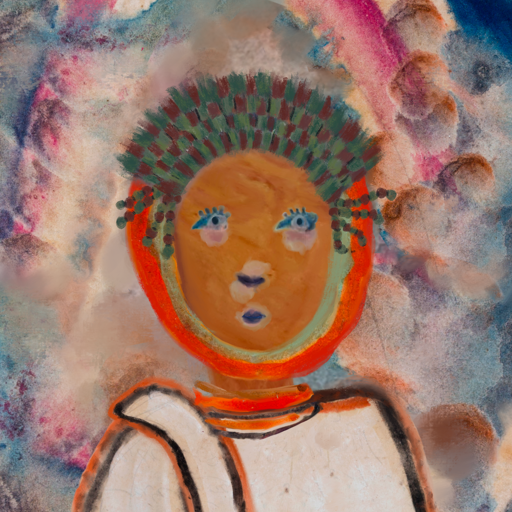
Background: Rupkatha, Head And Neck Front: Pious_Lady, Face Front: Hill_Girl, Bust: Roy_Bahadur, Hair Front: Sisters, Head Accessory: After_Raid_Crown, Second Necklace: Blank, Necklace: Experience, Baby: Blank